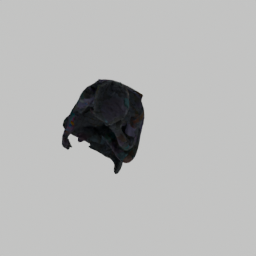
Label: people